Question: In my project i create an object when an input text blur like this:
'''
inputT1.onblur = function(){
var pDomain = this.value;
if (pDomain.substring(0,4) === "http") {
var getLocation = function(href) {
var l = document.createElement("a");
l.href = href;
return l;
};
var l = getLocation(pDomain);
pDomain = l.hostname;
}
responseT = $.get( "neuroscan/php/trial500.php", { P1: 'dominio', P2: pDomain } );
console.log("Status: "+responseT.responseText);
}
'''
Console respond Status: undefined
and if i write:
'''
console.log("Status: "+JSON.parse(responseT.responseText));
'''
return an error.
The object responseT was create (as you can see from the picture) and responseText have a value, but I can't isolate it into a variable

Any idea?
Thanks in advance
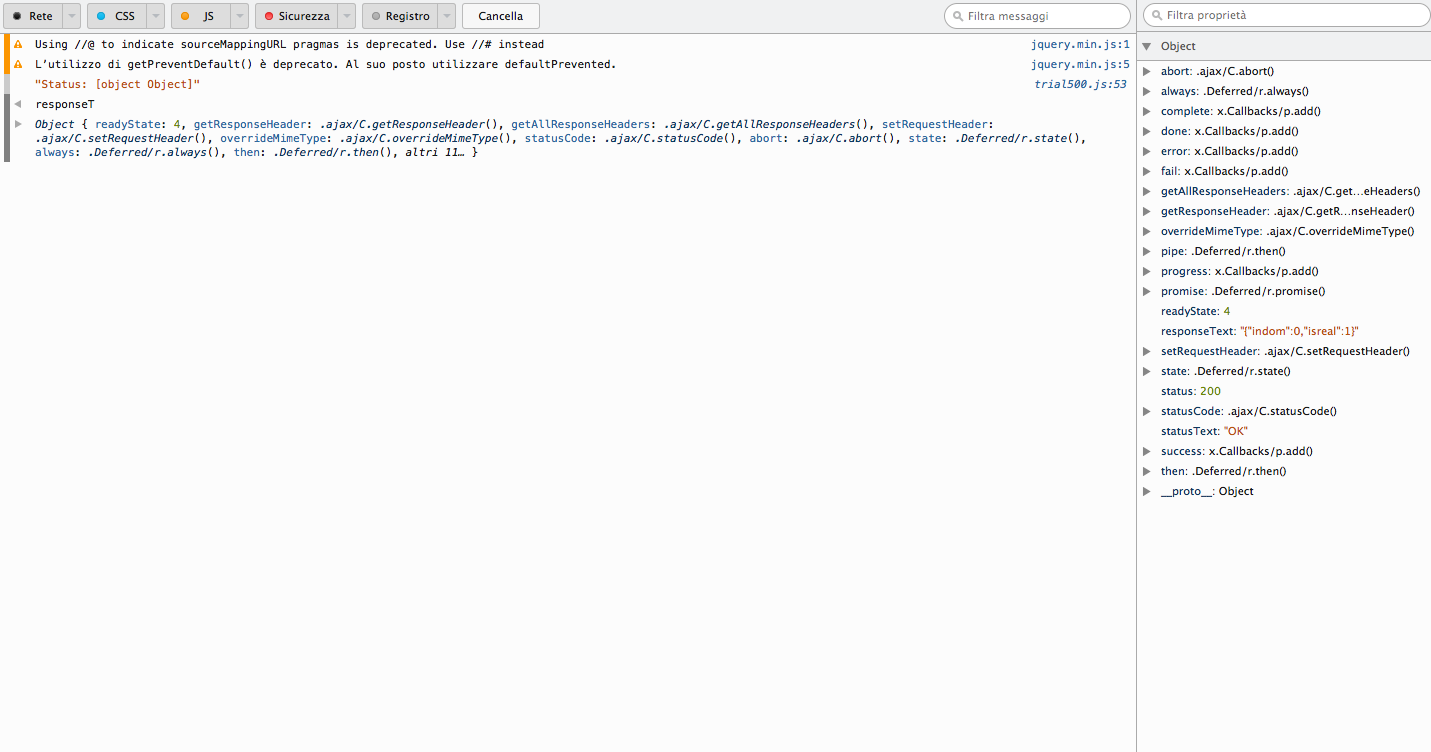
Answer: $.get return promise, not data. Thus it work ansyncroniusly
'''
inputT1.onblur = function(){
var pDomain = this.value;
if (pDomain.substring(0,4) === "http") {
var getLocation = function(href) {
var l = document.createElement("a");
l.href = href;
return l;
};
var l = getLocation(pDomain);
pDomain = l.hostname;
}
$.get( "neuroscan/php/trial500.php", { P1: 'dominio', P2: pDomain }, function(data, status, xhr){
console.log(data);
});
}
'''